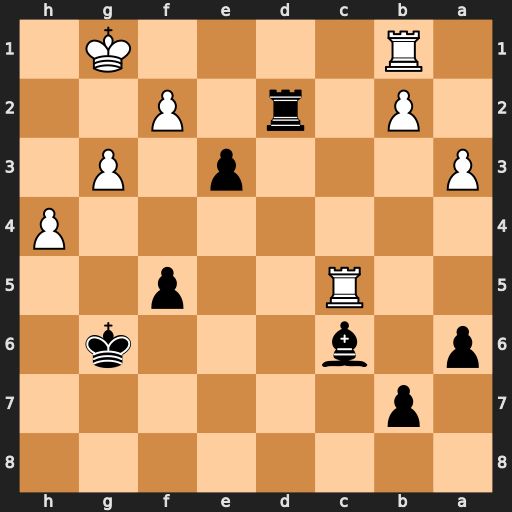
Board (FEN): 8/1p6/p1b3k1/2R2p2/7P/P3p1P1/1P1r1P2/1R4K1
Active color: b
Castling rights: -
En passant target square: -
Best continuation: exf2+ Kf1 Be4 Rc3 Bxb1